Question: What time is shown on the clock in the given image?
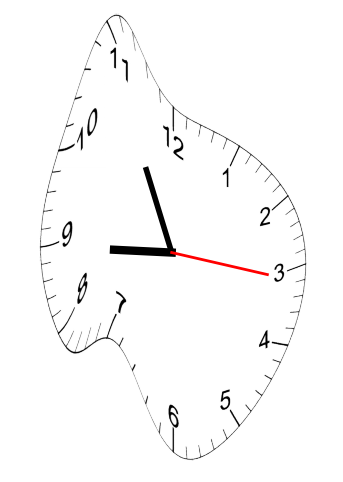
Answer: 08:55:16